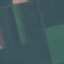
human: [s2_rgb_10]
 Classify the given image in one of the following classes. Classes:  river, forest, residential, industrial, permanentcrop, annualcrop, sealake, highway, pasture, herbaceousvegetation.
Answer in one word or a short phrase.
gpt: AnnualCrop